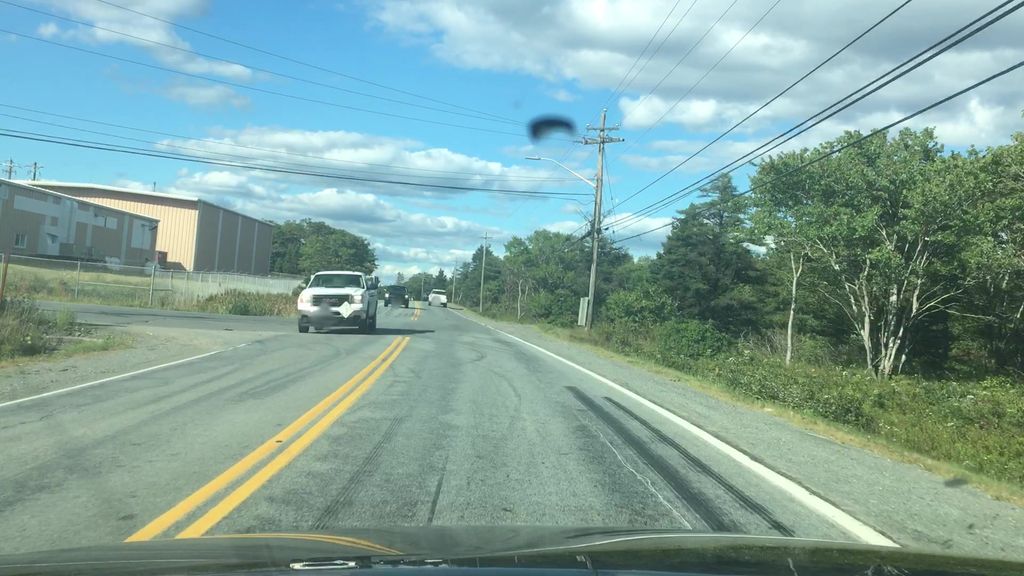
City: halifax